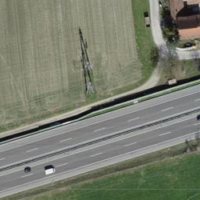
EUNIS habitat code: 57
Species observed at this site:
Filipendula ulmaria